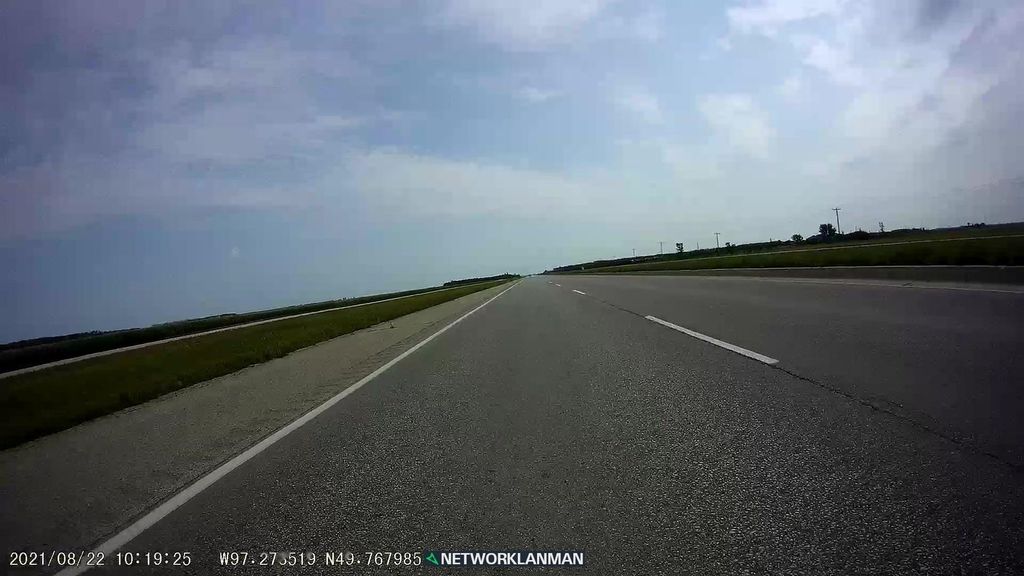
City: winnipeg